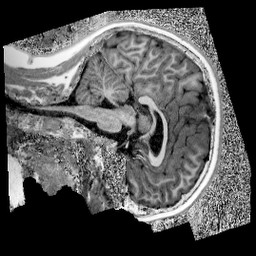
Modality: UNIT1
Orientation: sagittal
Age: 10
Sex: male
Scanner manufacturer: siemens
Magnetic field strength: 3 T
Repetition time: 4 s
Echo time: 0.00303 s